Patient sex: M
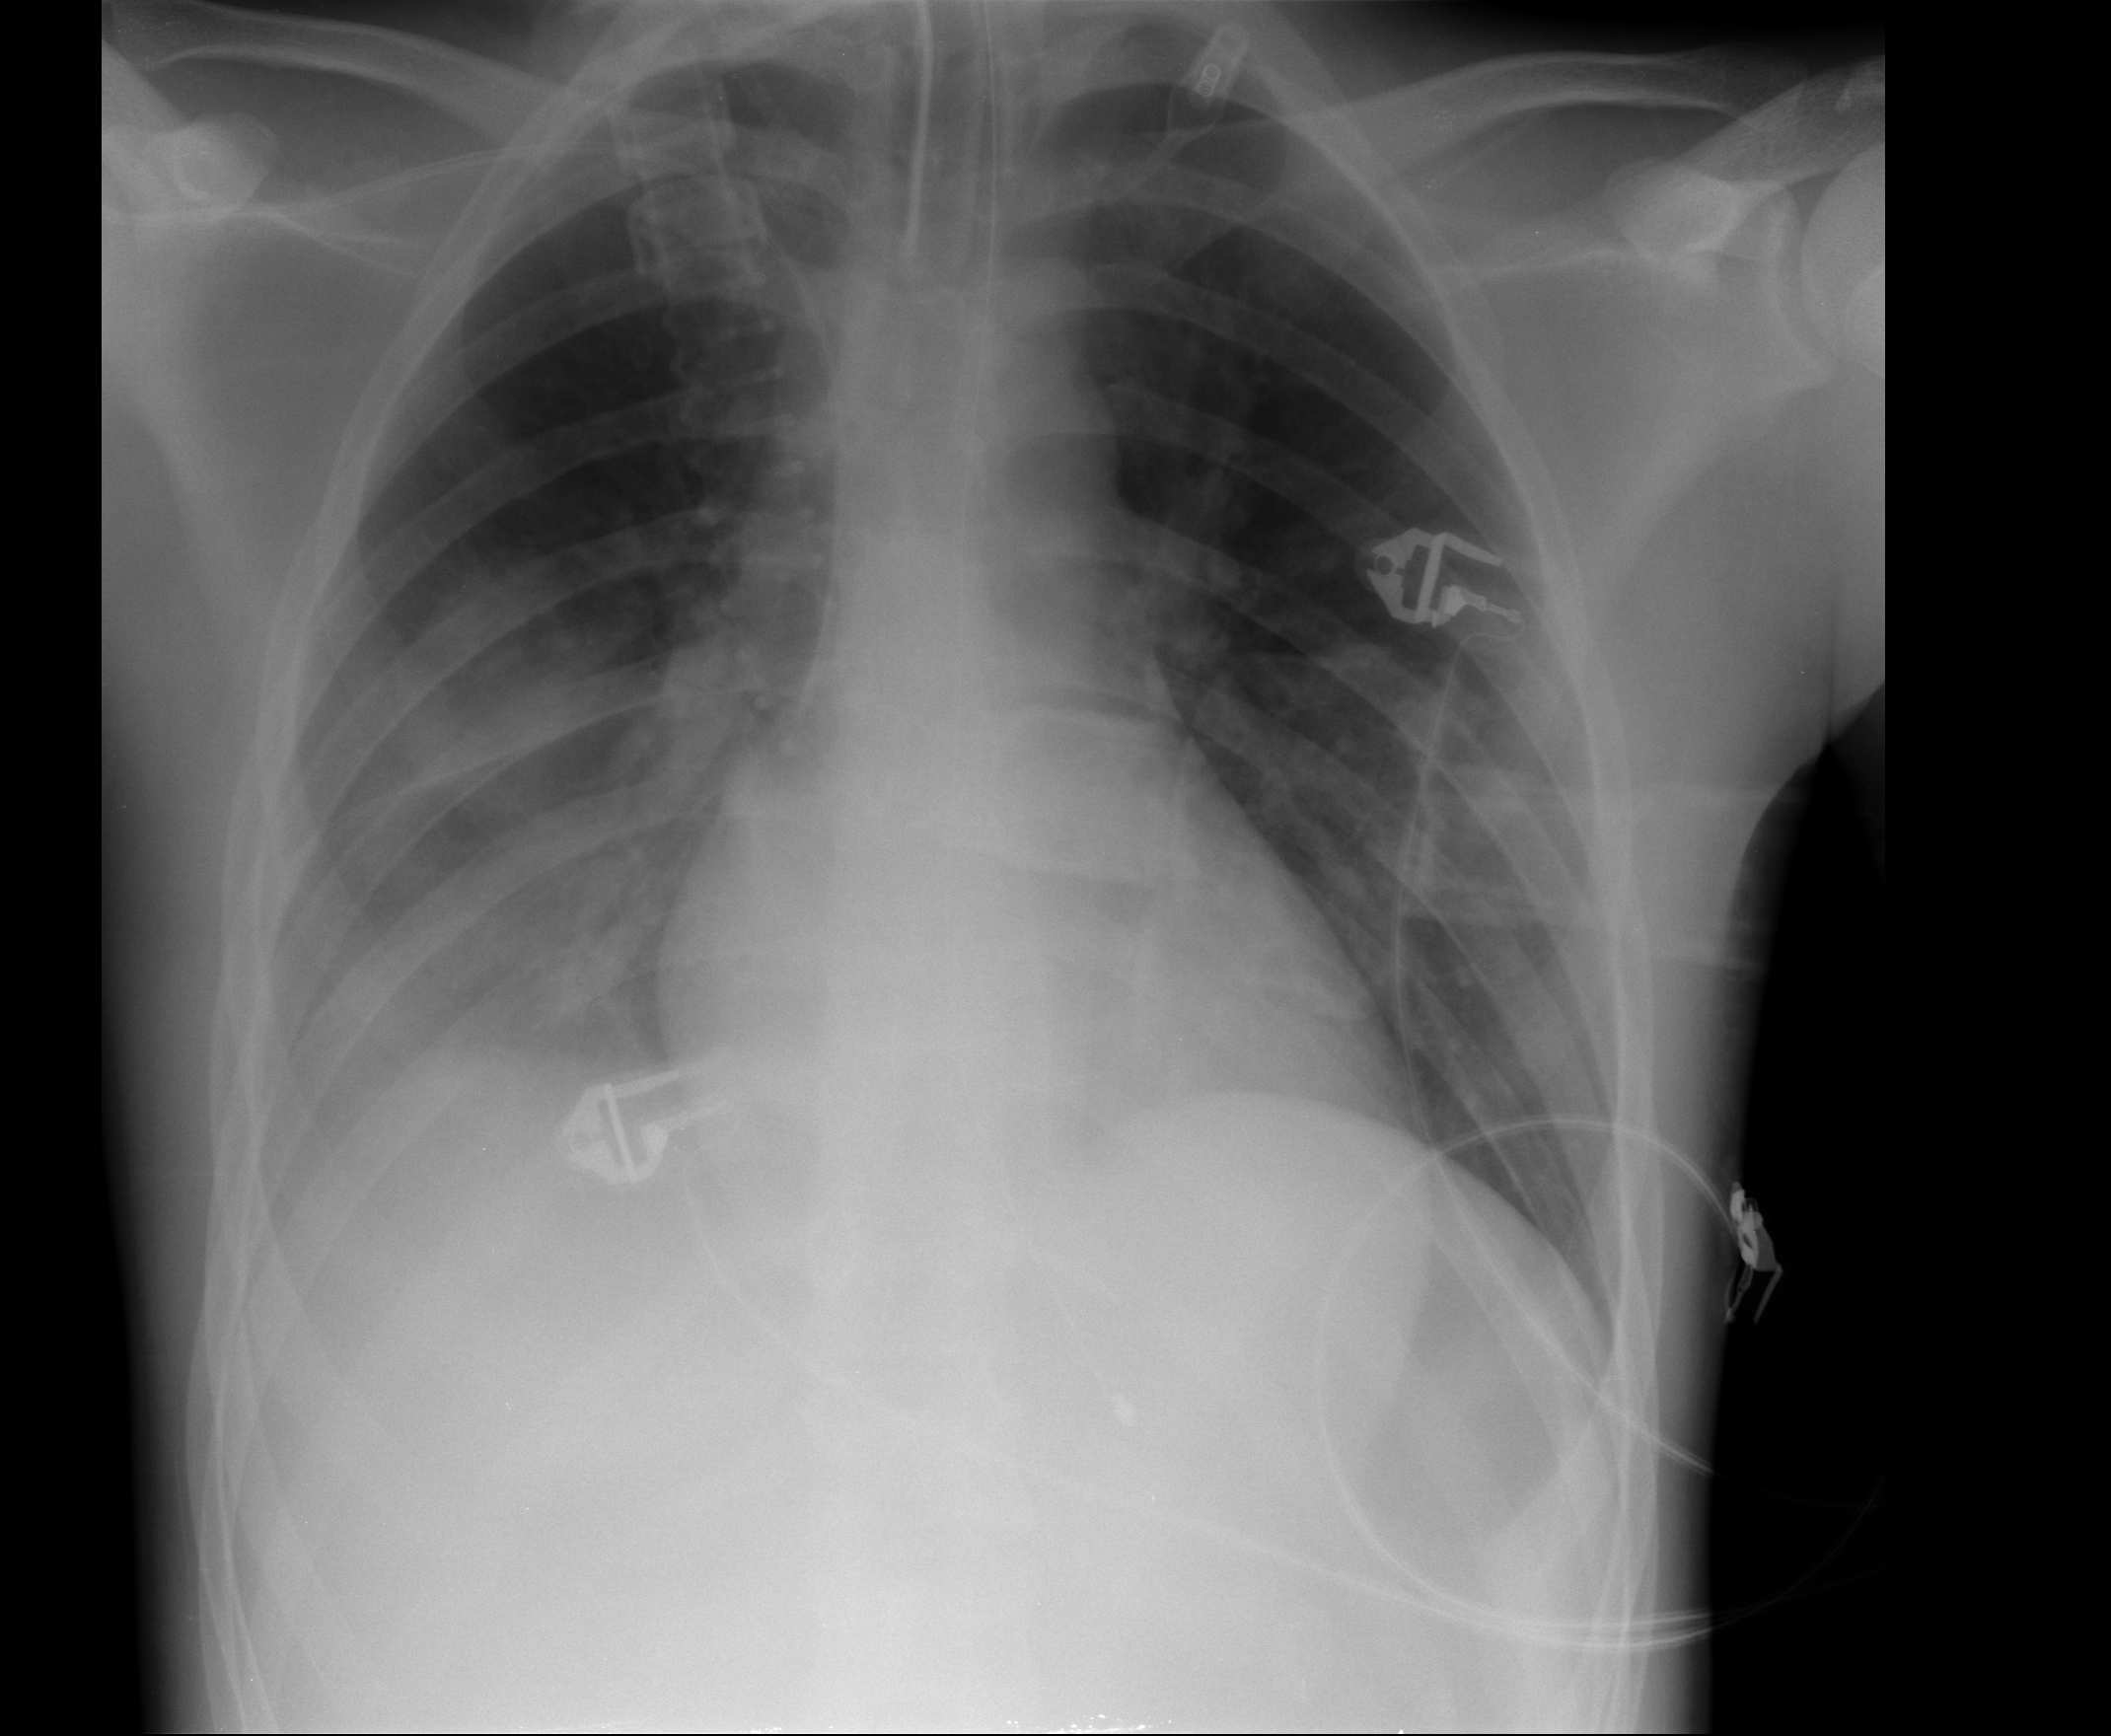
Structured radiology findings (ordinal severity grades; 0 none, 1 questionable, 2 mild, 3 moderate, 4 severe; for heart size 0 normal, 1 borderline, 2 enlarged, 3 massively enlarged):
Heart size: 0
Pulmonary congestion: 0
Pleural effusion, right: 2
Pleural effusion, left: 1
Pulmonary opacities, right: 2
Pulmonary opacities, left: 0
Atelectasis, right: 2
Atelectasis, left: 0